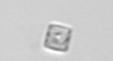
Label: Bacillariophyceae_morphotype1